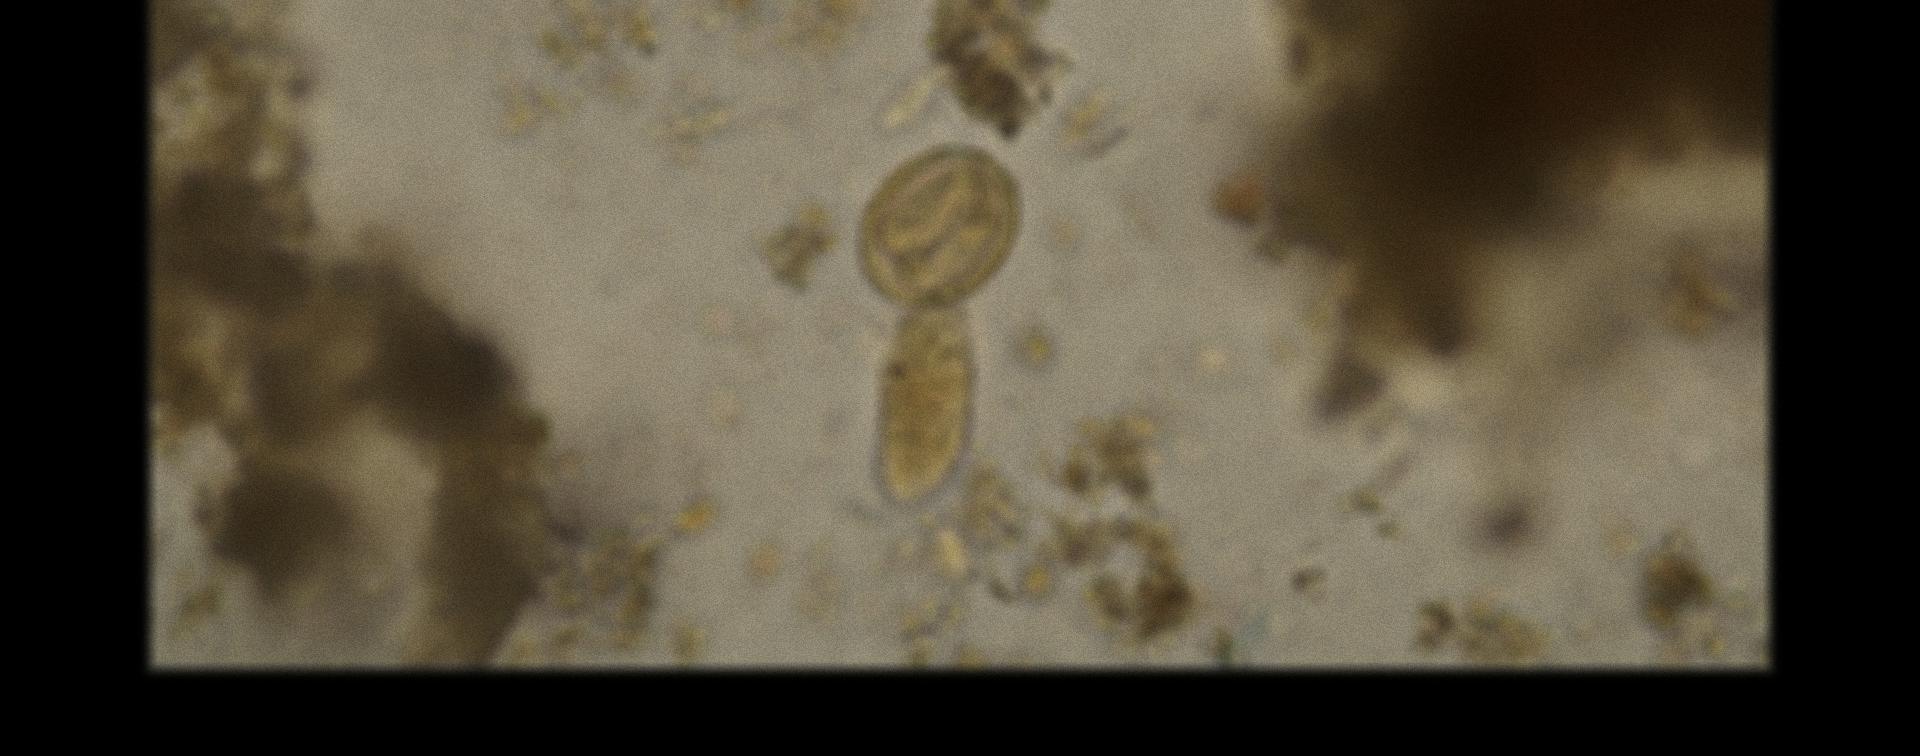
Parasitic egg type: Ascaris lumbricoides